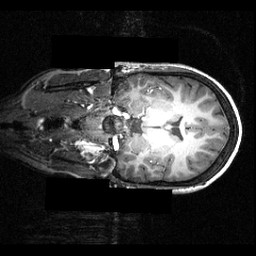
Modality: T1w
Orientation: coronal
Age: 16
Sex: female
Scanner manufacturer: siemens
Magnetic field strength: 3.951 T
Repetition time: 1.5 s
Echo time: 0.00335 s